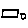
Label: square